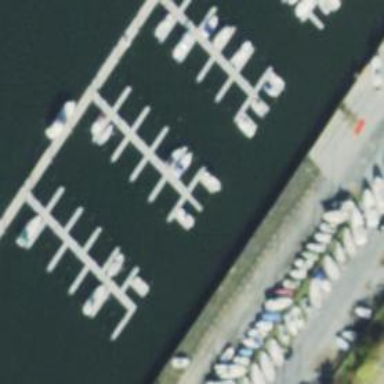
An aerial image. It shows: Pier with mooring facilities.